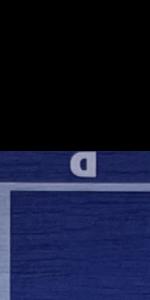
Label: Empty